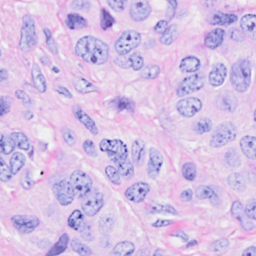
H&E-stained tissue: Breast